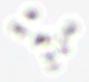
Label: Phaeocystis